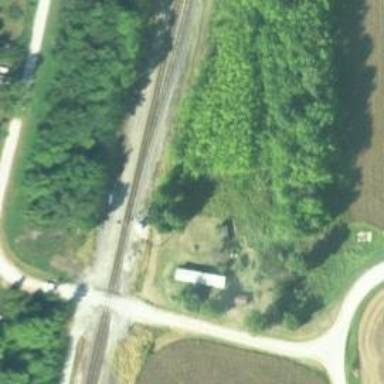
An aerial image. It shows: Railway spur junction.